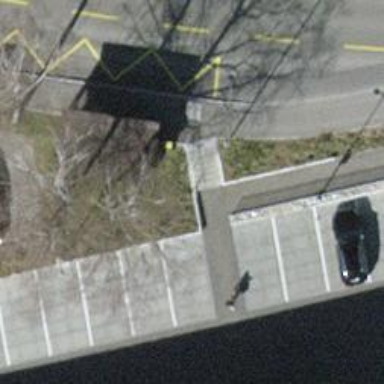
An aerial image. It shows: Post box.